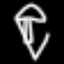
Label: mushroom